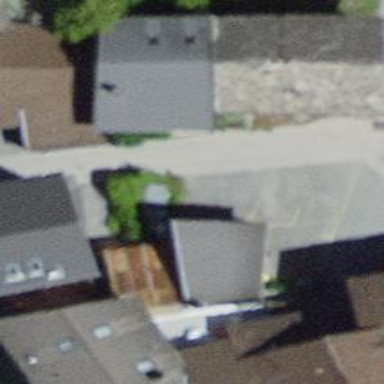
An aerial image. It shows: Alley classified as service road.